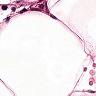
Metastatic tissue present: no